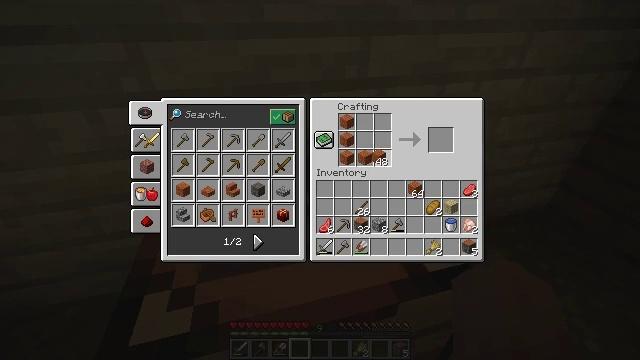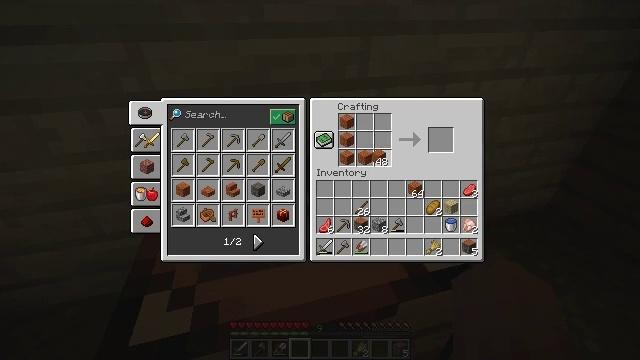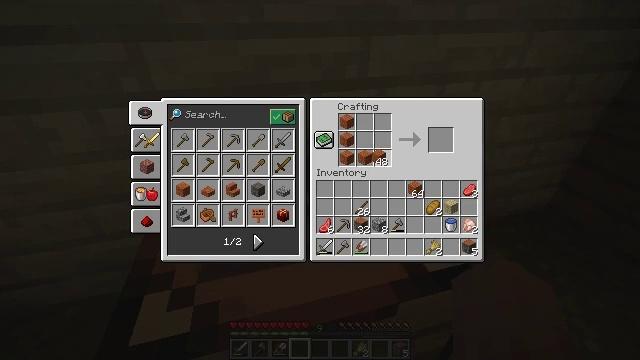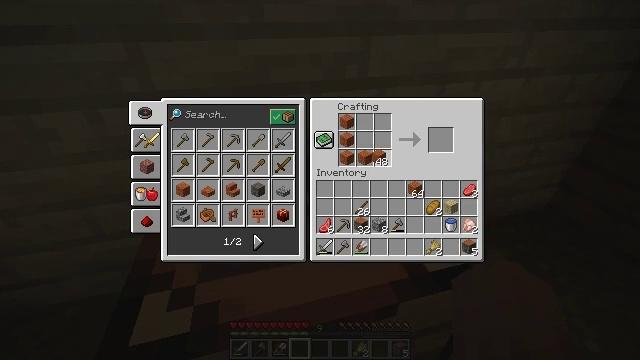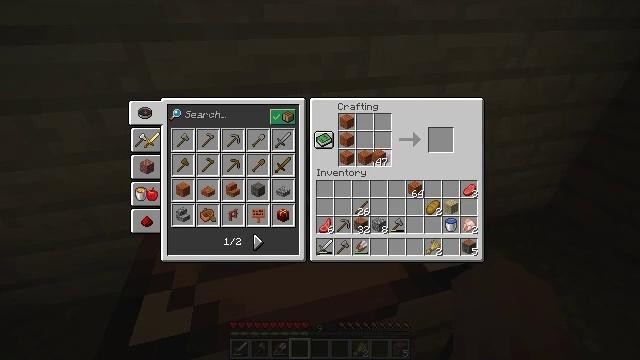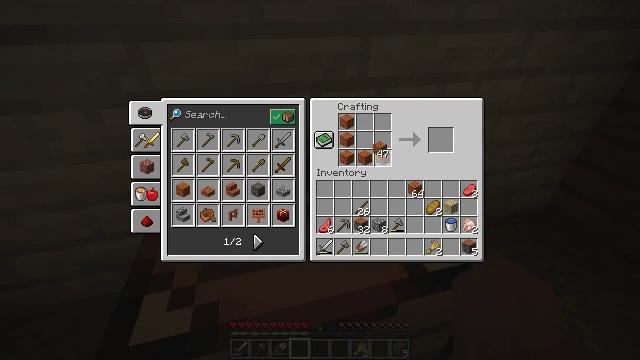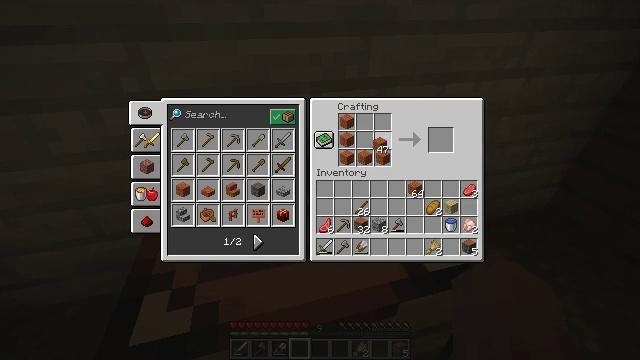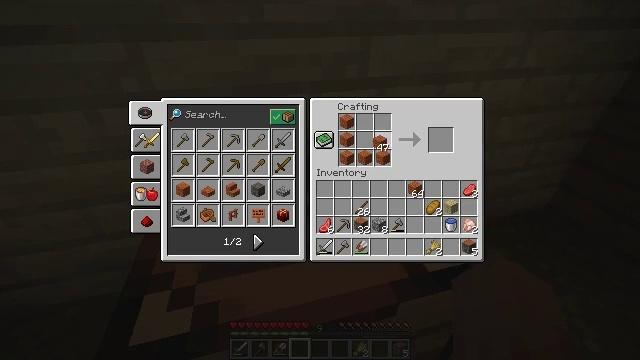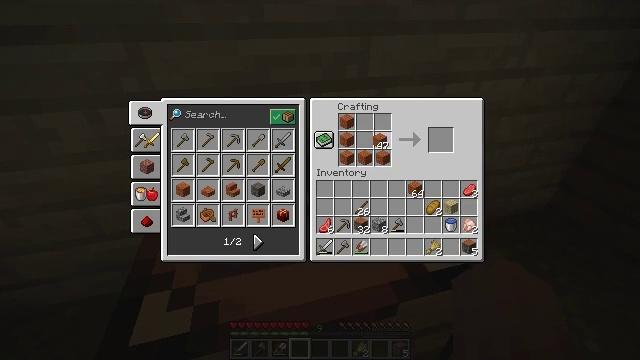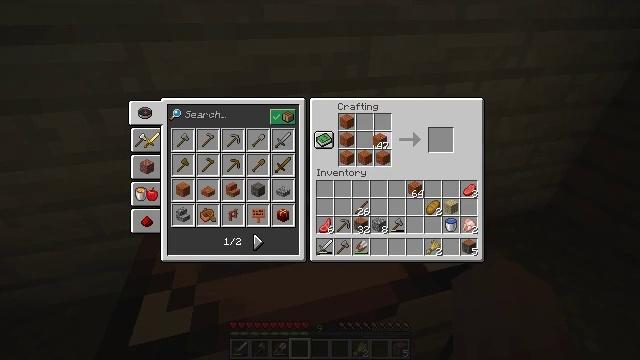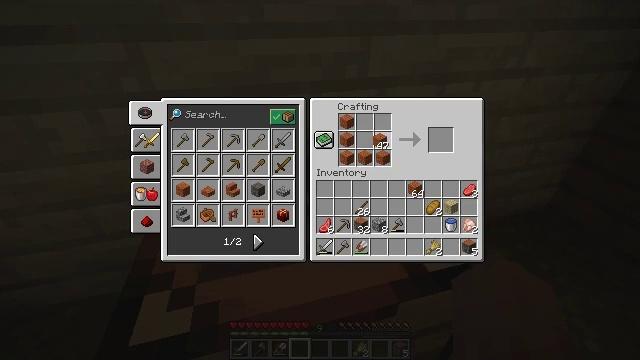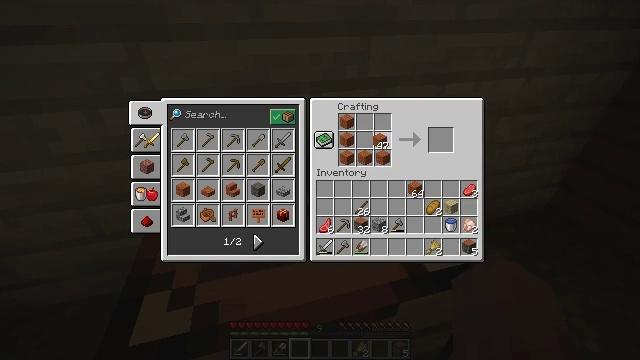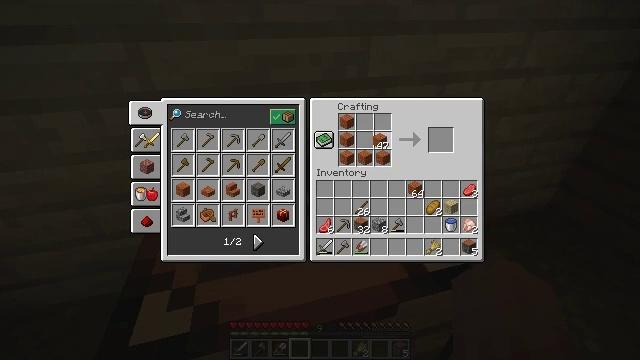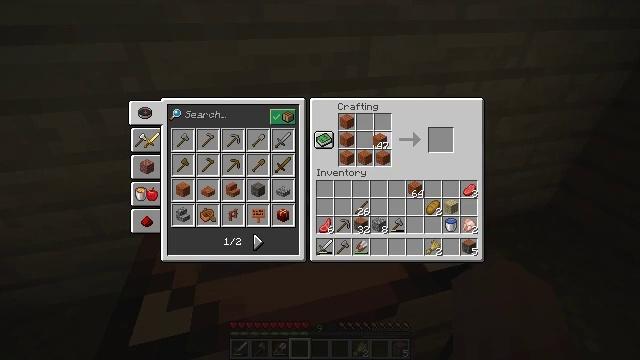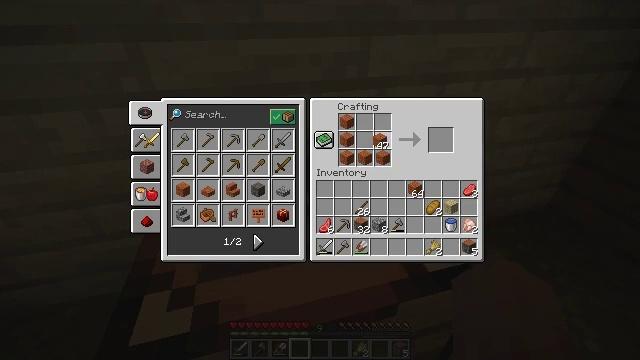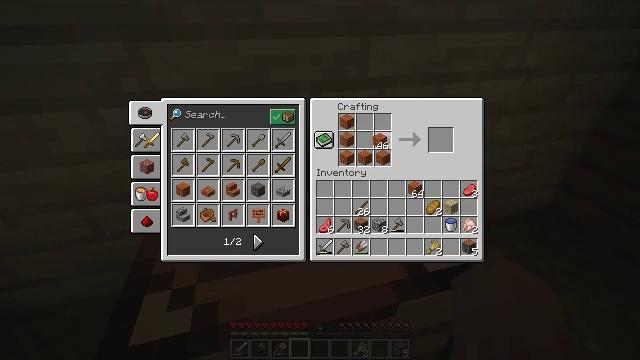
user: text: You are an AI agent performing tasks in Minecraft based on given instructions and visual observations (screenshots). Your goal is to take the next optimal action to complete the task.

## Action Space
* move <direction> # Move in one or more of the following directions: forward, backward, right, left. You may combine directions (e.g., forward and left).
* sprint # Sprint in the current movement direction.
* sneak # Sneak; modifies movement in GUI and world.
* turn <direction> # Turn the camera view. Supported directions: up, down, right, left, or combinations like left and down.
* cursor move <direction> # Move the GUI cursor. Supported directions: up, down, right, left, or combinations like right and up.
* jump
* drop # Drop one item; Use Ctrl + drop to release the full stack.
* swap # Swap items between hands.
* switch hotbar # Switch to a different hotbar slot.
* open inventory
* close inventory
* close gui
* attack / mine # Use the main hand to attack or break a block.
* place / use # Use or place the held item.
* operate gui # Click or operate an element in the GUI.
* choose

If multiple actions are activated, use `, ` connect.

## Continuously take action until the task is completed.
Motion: motion action
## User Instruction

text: Create a acacia boat by placing acacia planks in the crafting grid.
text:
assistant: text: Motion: choose
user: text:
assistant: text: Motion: choose
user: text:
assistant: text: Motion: choose
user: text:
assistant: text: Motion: no_op
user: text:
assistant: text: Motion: cursor move up
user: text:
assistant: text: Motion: no_op
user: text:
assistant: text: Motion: no_op
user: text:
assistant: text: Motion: no_op
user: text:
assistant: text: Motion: no_op
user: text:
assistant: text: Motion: no_op
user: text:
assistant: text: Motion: no_op
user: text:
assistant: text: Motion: choose
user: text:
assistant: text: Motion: choose
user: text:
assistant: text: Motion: choose
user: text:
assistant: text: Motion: no_op
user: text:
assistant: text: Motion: no_op
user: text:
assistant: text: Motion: no_op
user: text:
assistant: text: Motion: no_op
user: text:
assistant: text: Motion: no_op
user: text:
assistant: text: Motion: no_op
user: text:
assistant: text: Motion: no_op
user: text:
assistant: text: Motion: no_op
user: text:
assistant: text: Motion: no_op
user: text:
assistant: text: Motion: no_op
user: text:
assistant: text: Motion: no_op
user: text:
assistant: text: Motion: choose
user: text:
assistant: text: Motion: choose
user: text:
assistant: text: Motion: choose
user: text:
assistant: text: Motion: no_op
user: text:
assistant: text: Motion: no_op